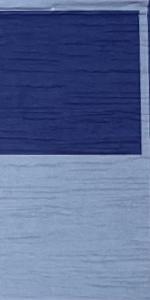
Label: Empty